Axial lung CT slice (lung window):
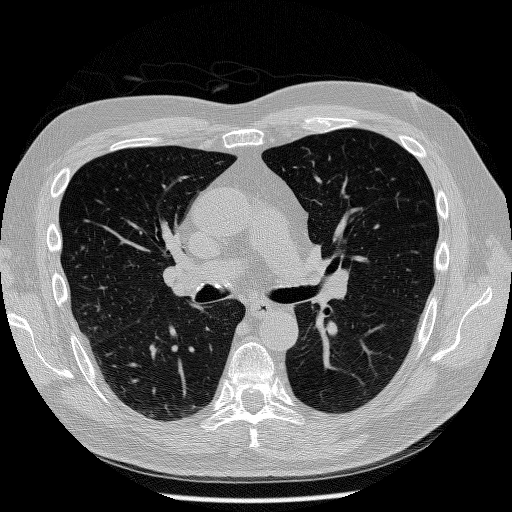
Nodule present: no